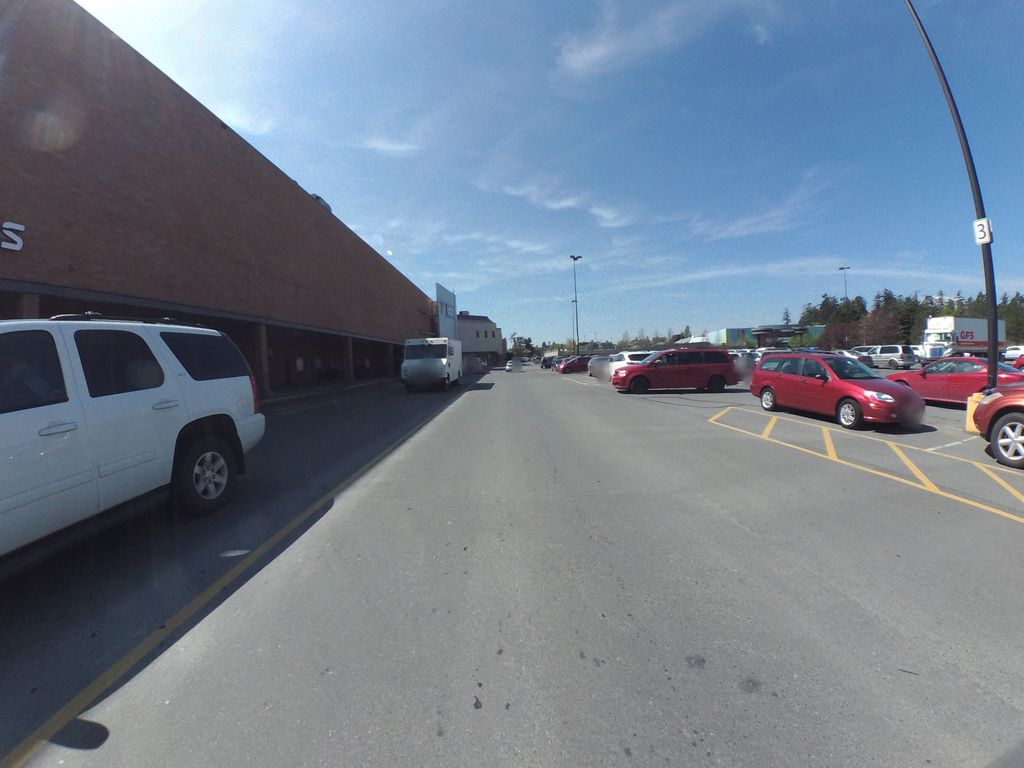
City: victoria